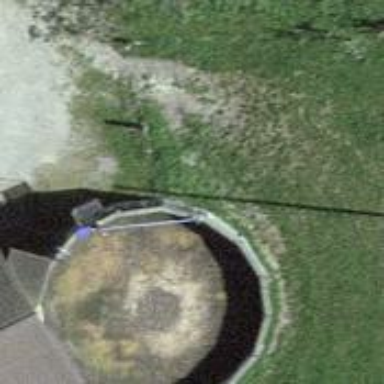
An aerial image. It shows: Storage tank which is man-made.